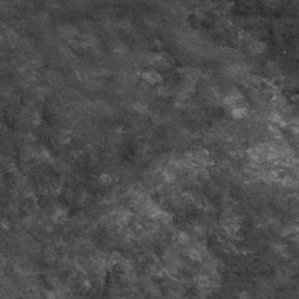
Label: frost